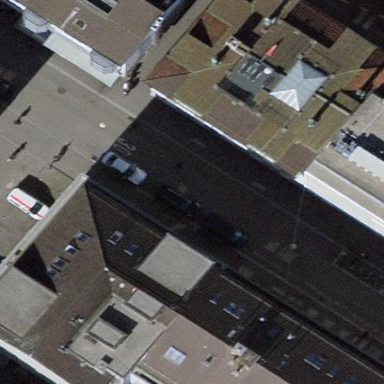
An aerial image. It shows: Parking lane area.